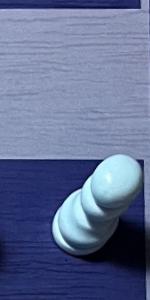
Label: Pawn_White